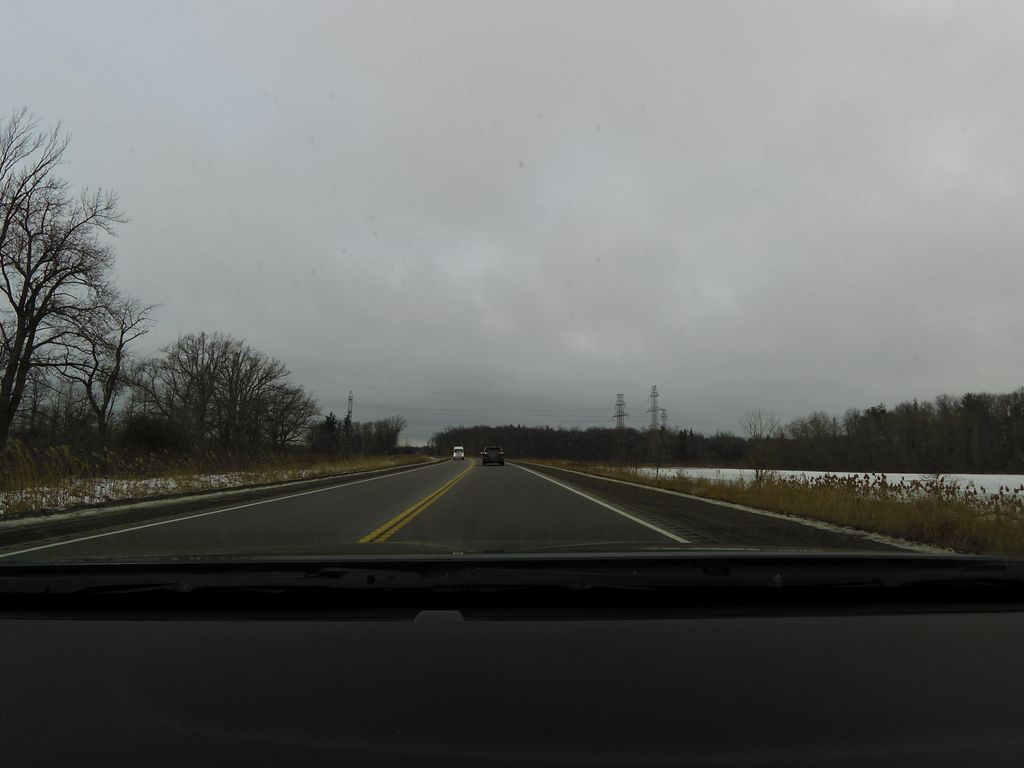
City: hamilton